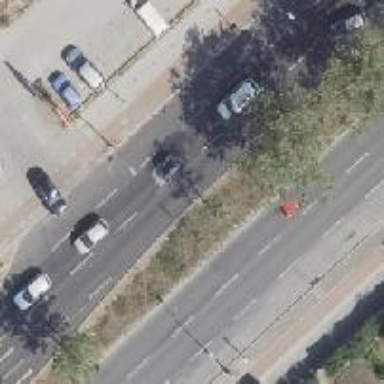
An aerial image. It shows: Secondary road with cycle track on the right side. The road has lane markings and is dual carriageway. There is asphalt lane for parking on the right side.